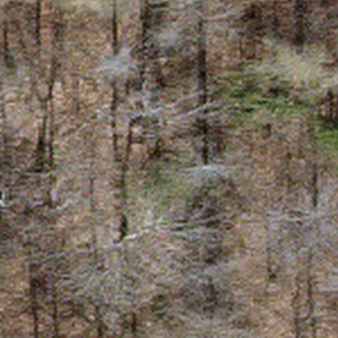
Label: other